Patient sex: M
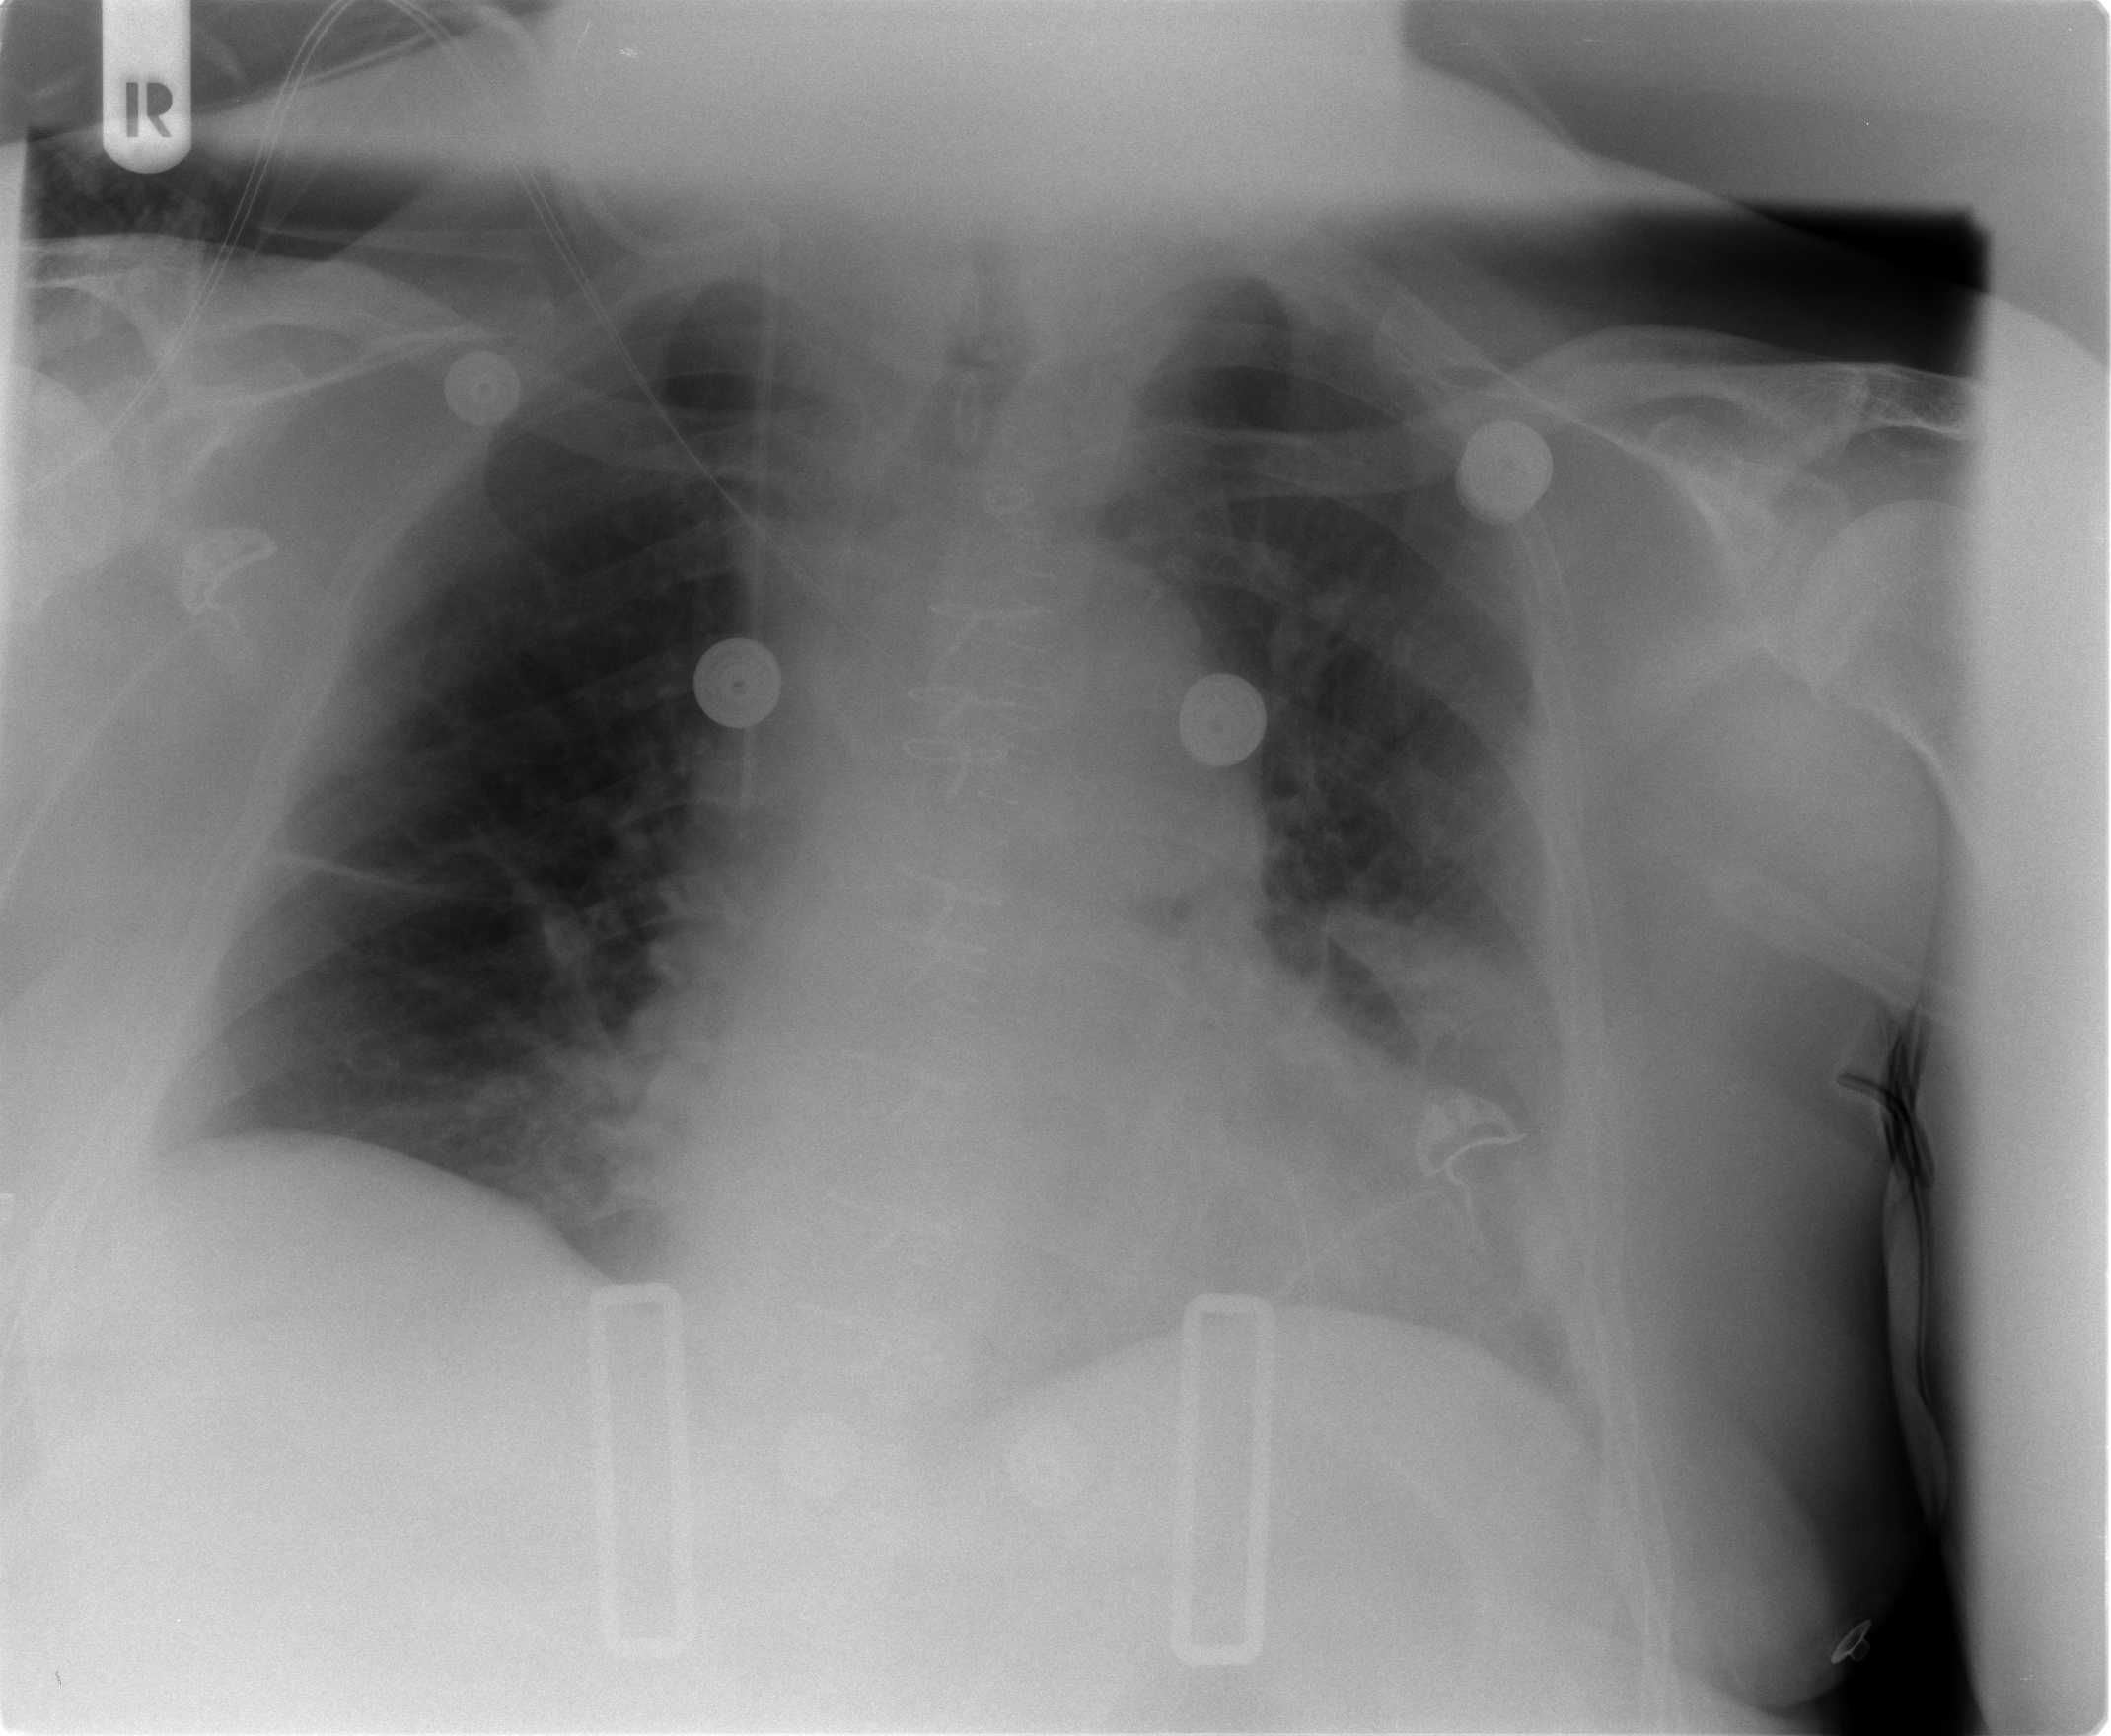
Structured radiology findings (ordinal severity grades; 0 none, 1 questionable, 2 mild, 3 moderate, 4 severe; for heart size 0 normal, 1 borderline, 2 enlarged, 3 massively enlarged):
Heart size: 2
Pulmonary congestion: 2
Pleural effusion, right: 0
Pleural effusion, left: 2
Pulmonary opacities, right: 0
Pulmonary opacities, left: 2
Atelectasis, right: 2
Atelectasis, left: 3